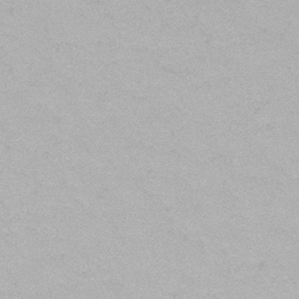
Label: frost